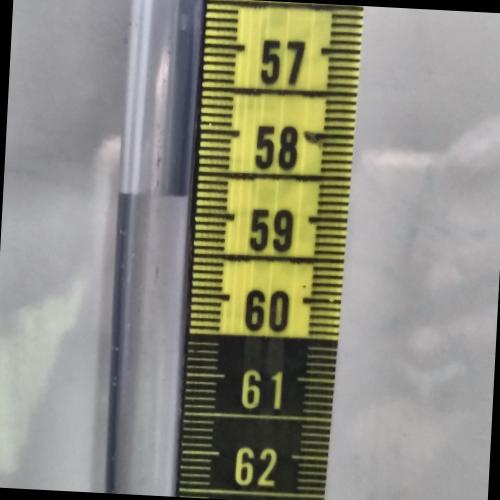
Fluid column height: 58.8 cm